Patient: sex F, age 41
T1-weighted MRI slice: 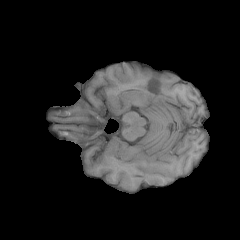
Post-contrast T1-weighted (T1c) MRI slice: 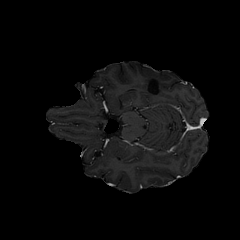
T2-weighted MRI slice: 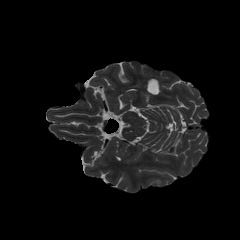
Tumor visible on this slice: no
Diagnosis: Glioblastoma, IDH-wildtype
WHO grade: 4